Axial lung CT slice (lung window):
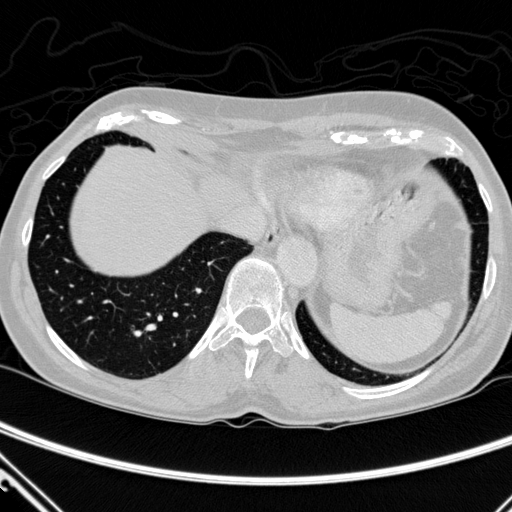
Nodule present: no